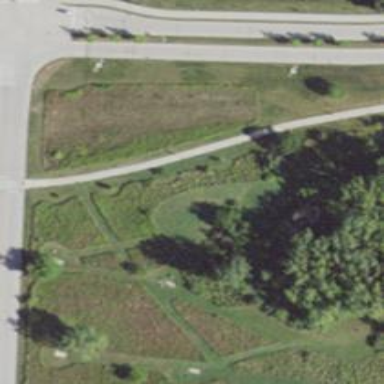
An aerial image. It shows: Disc golf hole.